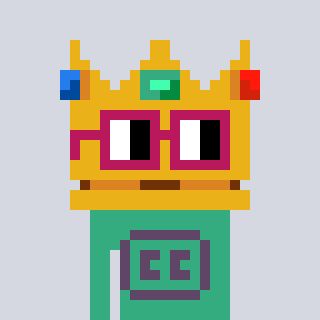
a pixel art character with square dark red glasses, a crown-shaped head and a teal-colored body on a cool background